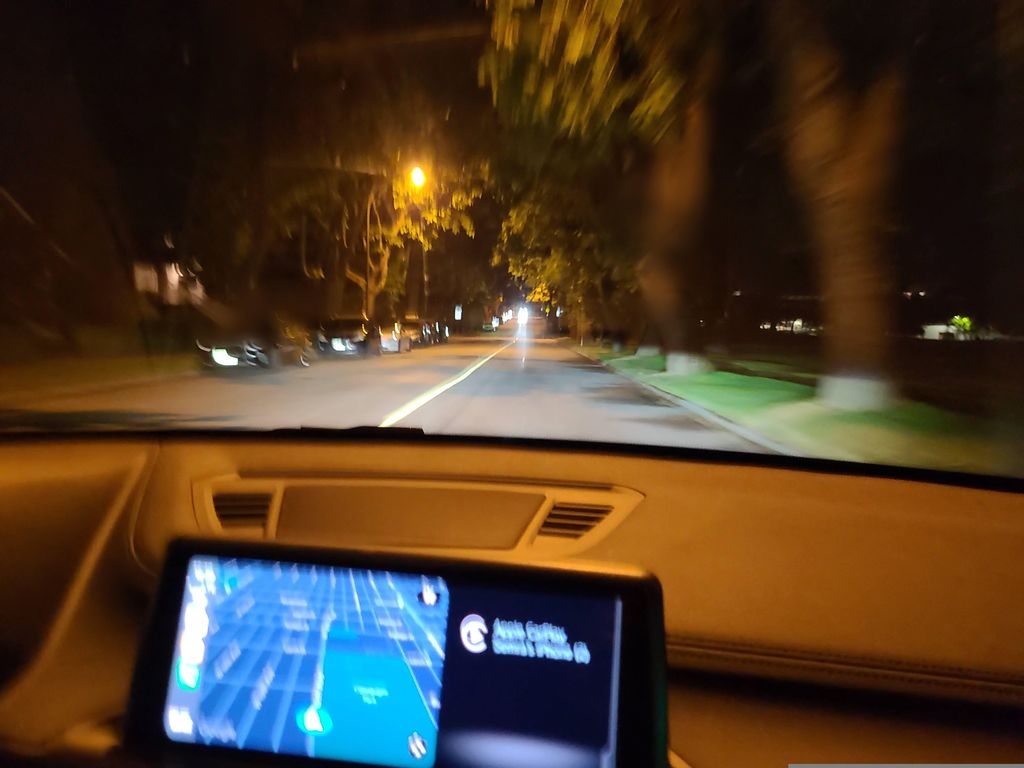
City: vancouver